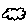
Label: cloud